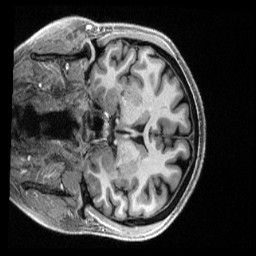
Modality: T1w
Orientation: coronal
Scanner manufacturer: siemens
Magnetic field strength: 3 T
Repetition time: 2.5 s
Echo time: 0.00231 s